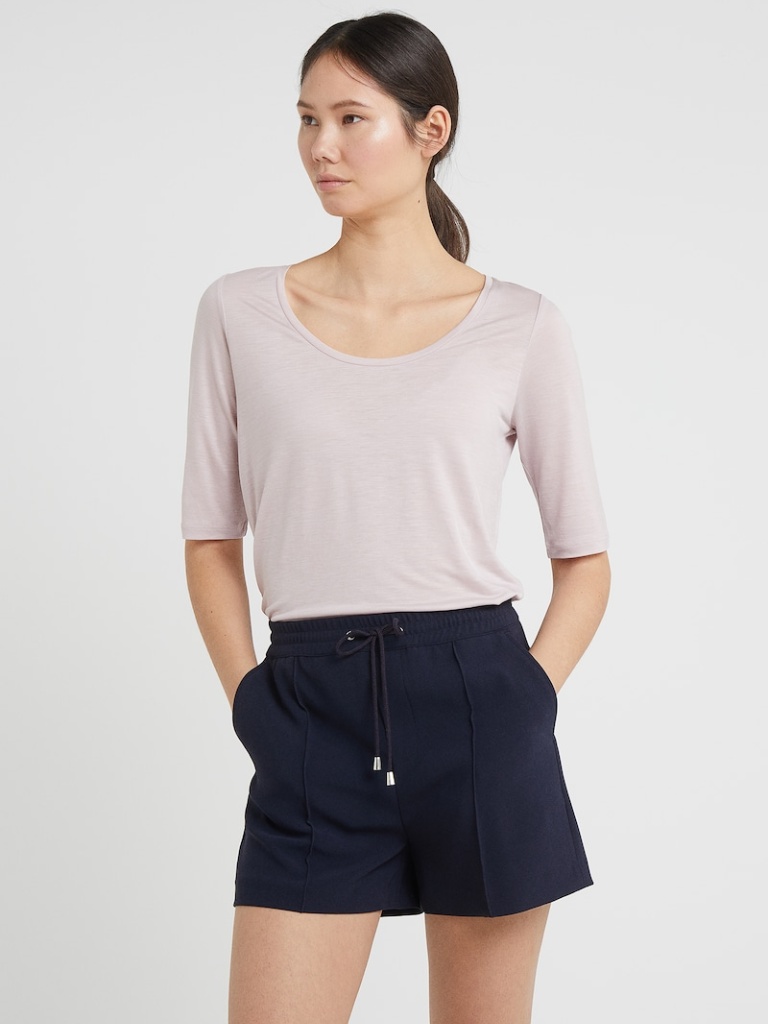
cotton relaxed a long-sleeved with the sleeves down hip length Fully Tucked in scoop t-shirt